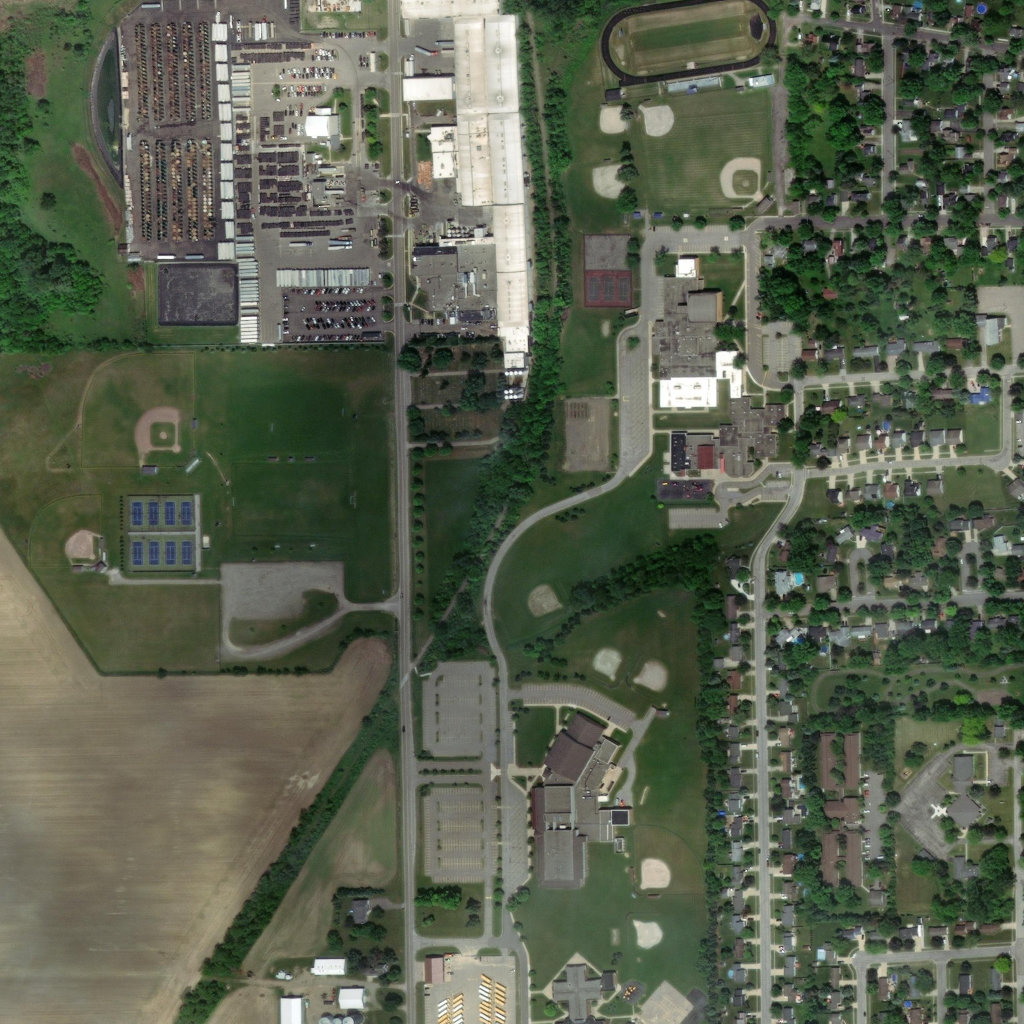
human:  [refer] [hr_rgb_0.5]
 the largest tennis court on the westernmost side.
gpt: <box>[[12, 48, 18, 55, 0]]</box>